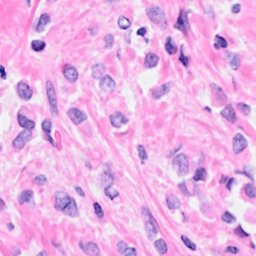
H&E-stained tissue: Breast